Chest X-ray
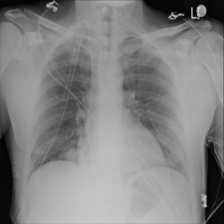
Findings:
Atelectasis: negative
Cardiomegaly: negative
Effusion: negative
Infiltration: negative
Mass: negative
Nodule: negative
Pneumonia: negative
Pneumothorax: negative
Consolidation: negative
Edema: negative
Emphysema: negative
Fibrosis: negative
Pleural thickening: negative
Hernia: negative